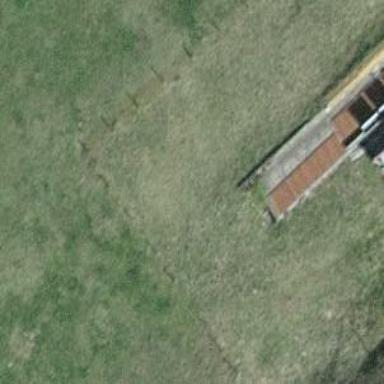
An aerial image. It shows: Retaining wall.